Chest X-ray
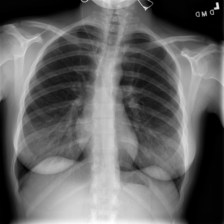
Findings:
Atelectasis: negative
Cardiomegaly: negative
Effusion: negative
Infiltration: positive
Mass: negative
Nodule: positive
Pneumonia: negative
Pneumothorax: negative
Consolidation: negative
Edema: negative
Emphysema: negative
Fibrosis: negative
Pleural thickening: negative
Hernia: negative